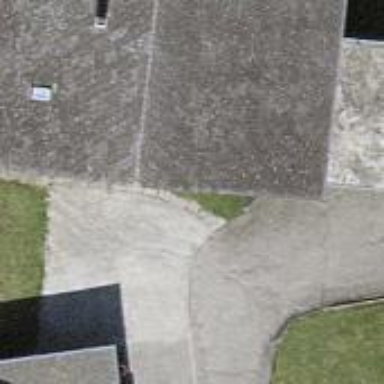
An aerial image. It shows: Building with ridge on the roof.